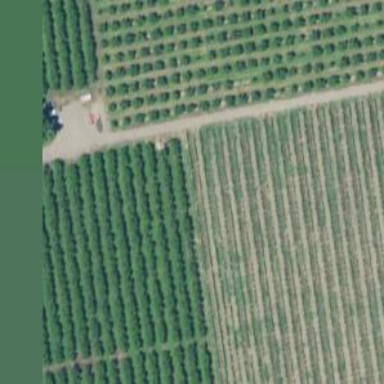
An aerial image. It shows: Orchard.